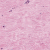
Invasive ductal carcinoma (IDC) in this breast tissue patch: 0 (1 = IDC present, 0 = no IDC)